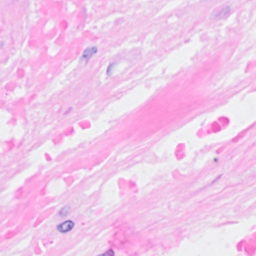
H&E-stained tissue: Breast